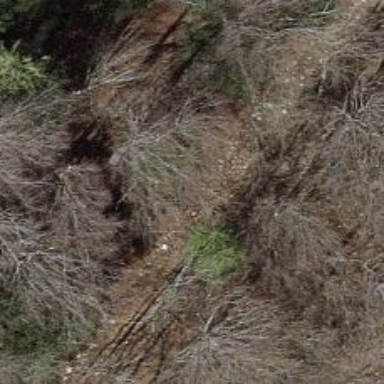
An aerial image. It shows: Unpaved path.